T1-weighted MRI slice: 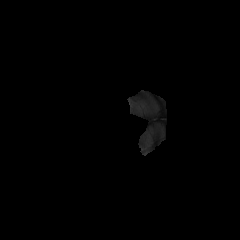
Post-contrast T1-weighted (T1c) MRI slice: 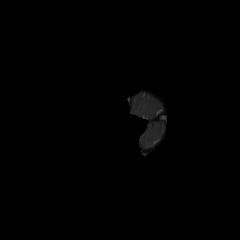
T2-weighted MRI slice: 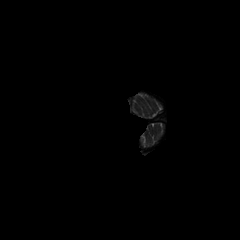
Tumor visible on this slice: no